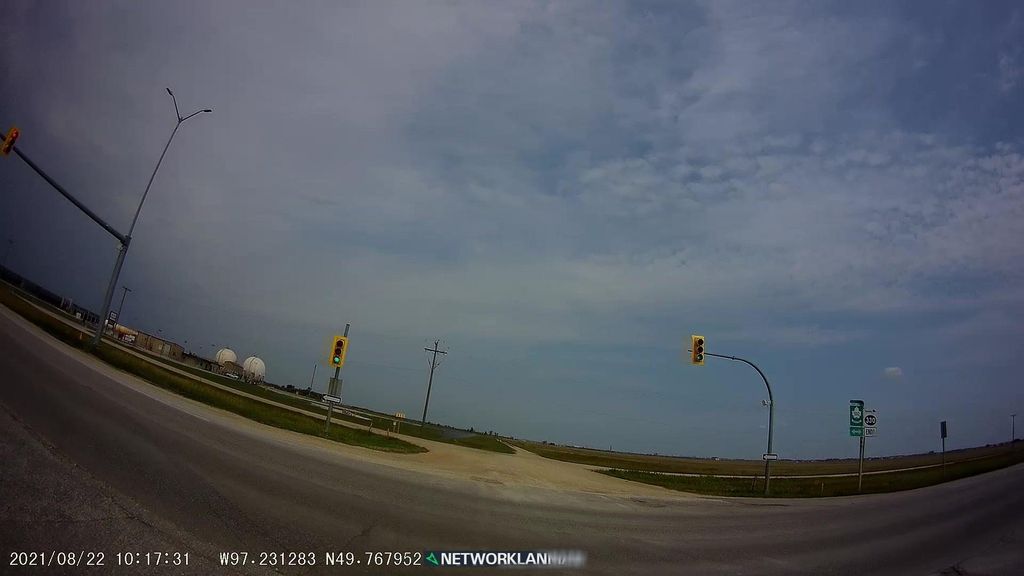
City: winnipeg